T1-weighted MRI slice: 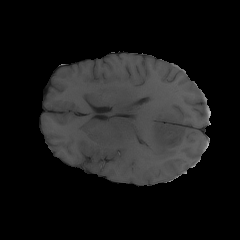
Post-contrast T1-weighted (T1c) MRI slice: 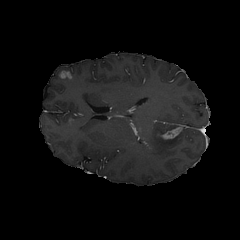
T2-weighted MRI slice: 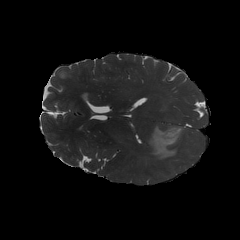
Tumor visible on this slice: yes